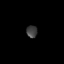
Tissue: lung
Cell type: Endothelial cells
Senescence score: 0.5924
Nuclear area (px): 131
Mean DAPI intensity: 62.985